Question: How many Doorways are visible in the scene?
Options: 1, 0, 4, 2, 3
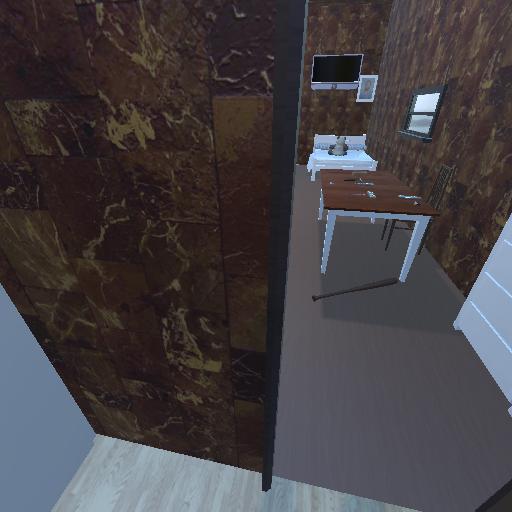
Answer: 1